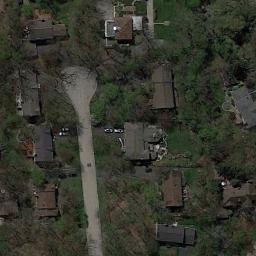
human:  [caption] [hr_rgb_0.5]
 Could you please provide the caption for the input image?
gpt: The medium residential area is well green and has some houses along the road .

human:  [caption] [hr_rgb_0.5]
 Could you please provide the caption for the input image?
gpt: There are many buildings in medium residential area .

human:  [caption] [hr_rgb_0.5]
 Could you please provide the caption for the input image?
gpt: Medium-sized houses are built on green land .

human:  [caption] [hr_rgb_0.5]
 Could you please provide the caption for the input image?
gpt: The medium residential is on the grass next to some trees and road .

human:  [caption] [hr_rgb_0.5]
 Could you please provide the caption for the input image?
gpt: There are some brown buildings and black buildings on the medium residential area .